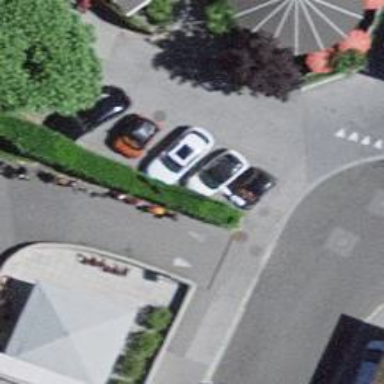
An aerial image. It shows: Restaurant.